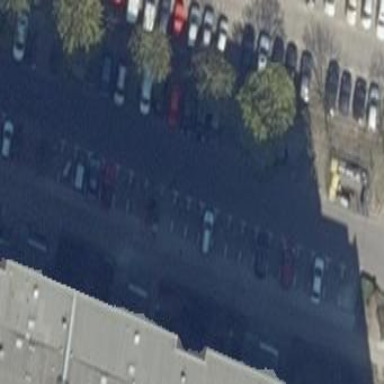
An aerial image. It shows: Street-side parking area.